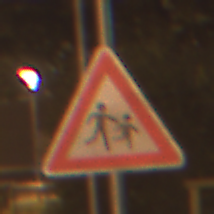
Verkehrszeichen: KinderLinks
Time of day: Night
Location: Outdoor (Urban)
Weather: PartlyCloudy
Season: NotSpecified
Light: Artificial